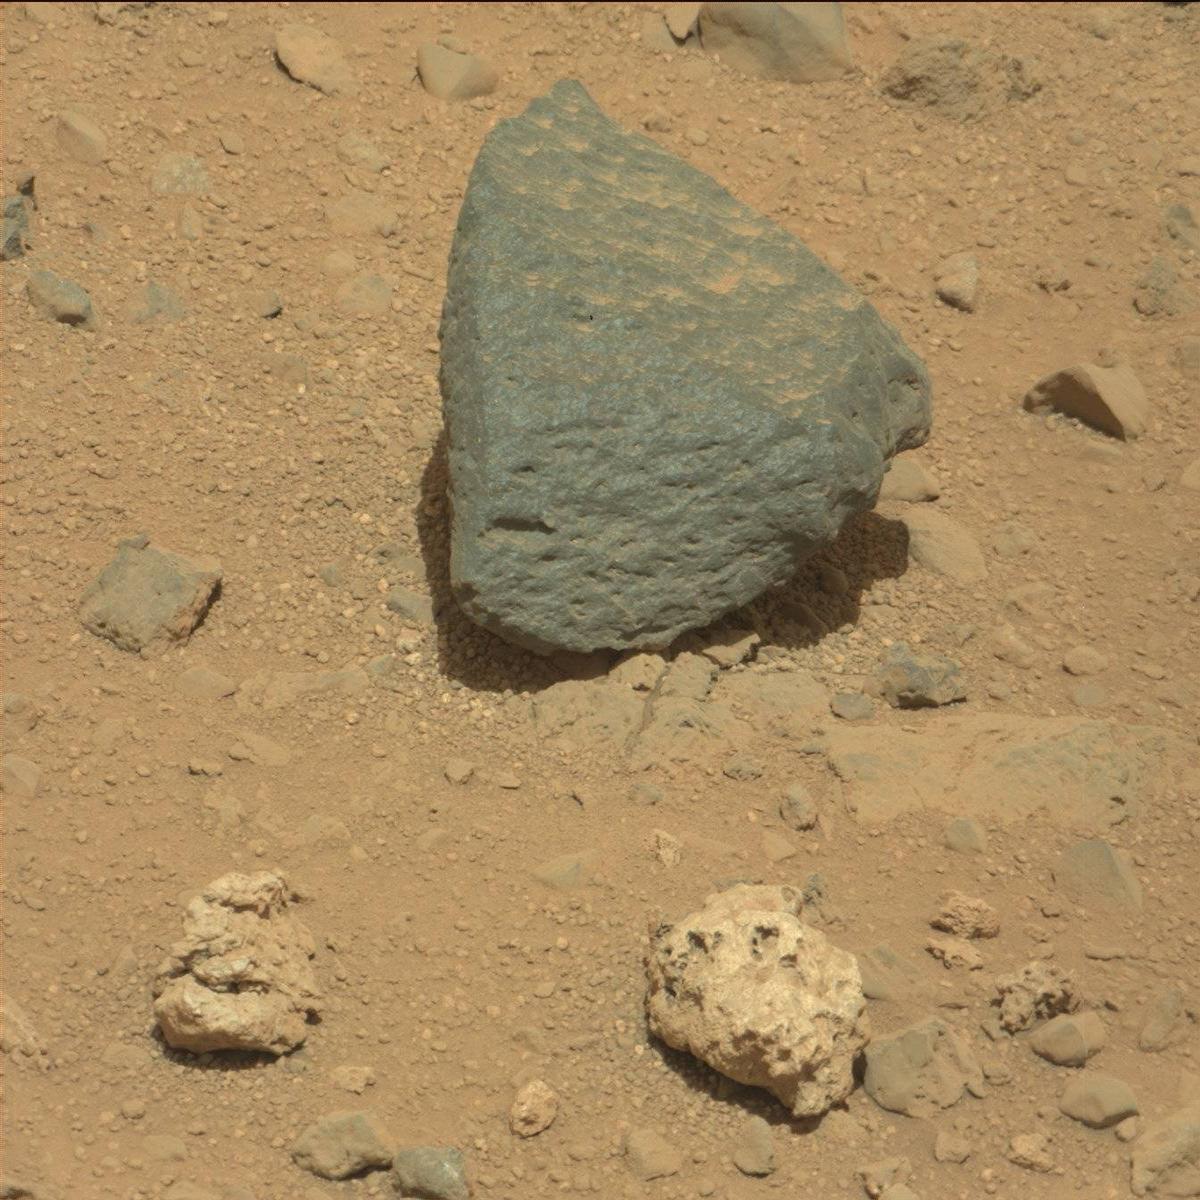
Terrain classes present: Bedrock, Rock, Sand / Soil